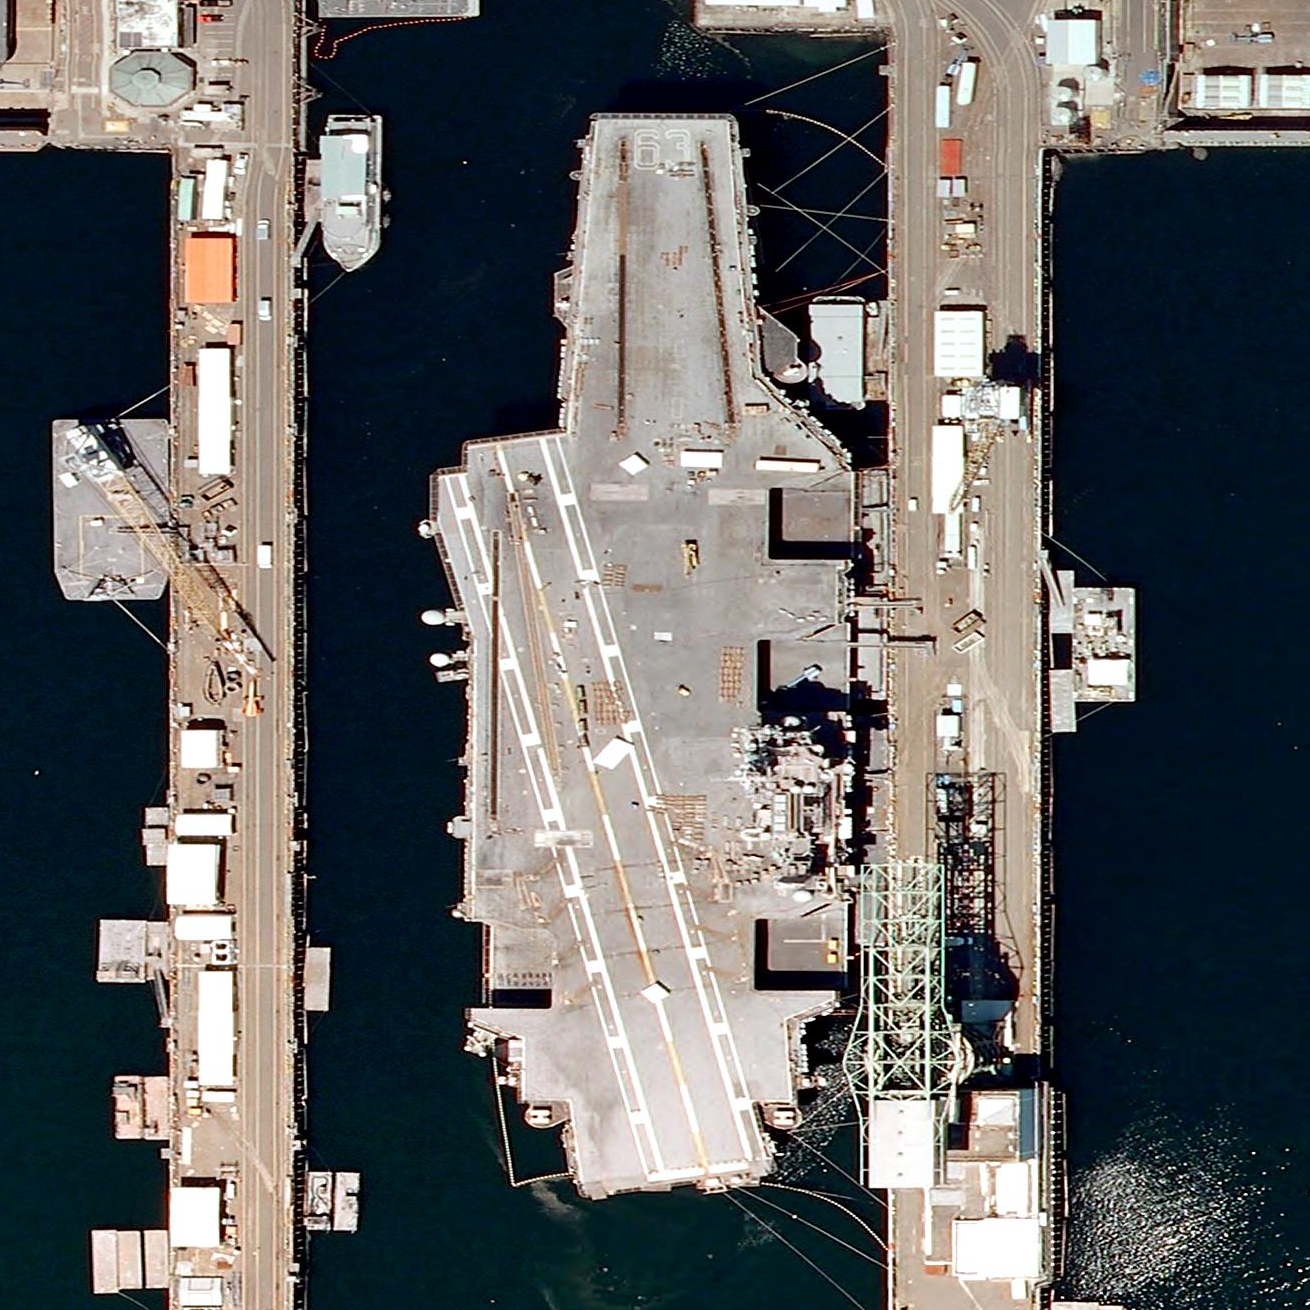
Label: KittyHawk-class_aircraft_carrier